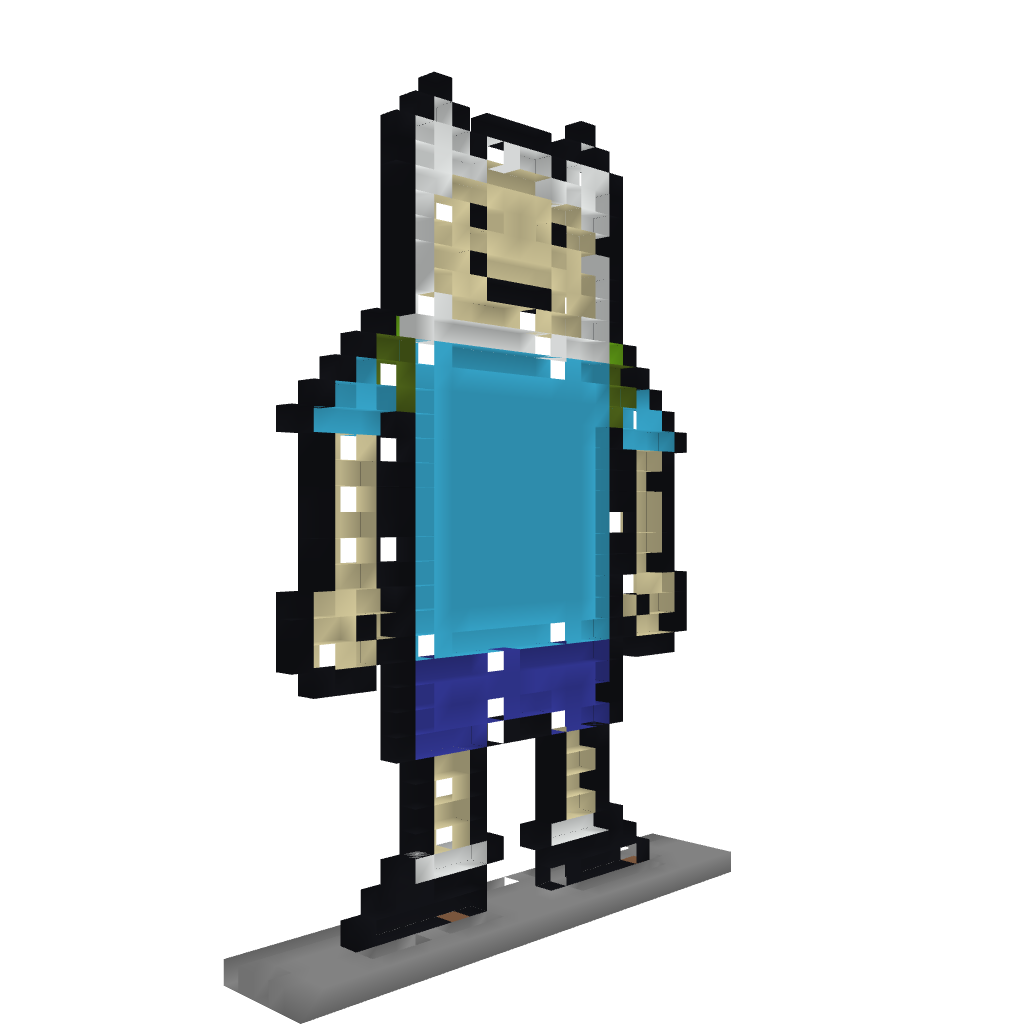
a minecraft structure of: Finn The Human